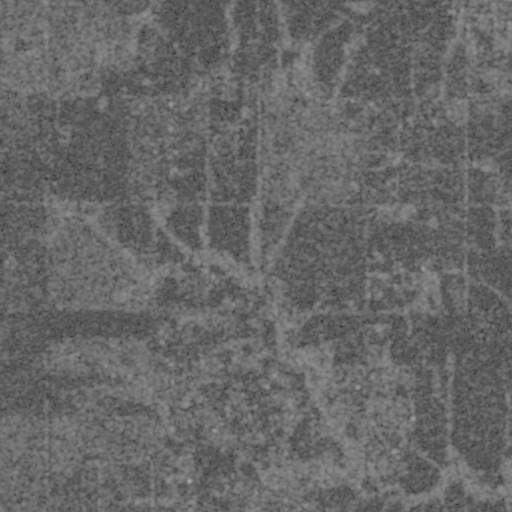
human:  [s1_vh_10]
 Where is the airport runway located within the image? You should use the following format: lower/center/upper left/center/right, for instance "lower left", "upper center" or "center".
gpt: The airport runway is located in the center right of the image.
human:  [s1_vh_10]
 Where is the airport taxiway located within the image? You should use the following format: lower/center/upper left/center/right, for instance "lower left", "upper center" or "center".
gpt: The airport taxiway is located in the center right of the image.
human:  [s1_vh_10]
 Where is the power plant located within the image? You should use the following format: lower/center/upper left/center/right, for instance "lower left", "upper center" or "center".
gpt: There is no power plant in the image.

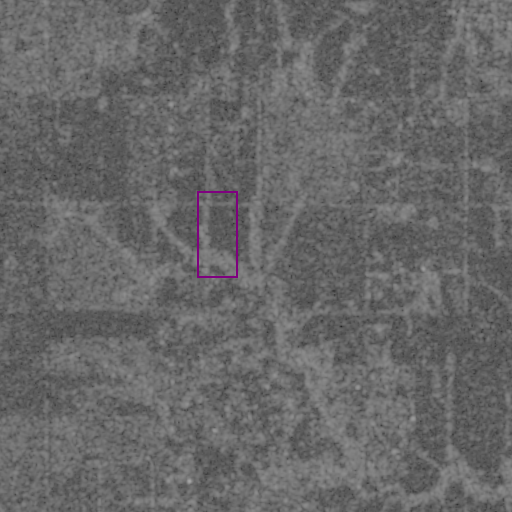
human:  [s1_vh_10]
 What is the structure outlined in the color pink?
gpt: There is no pink outline.
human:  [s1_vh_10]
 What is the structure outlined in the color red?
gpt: There is no structure outlined in red.